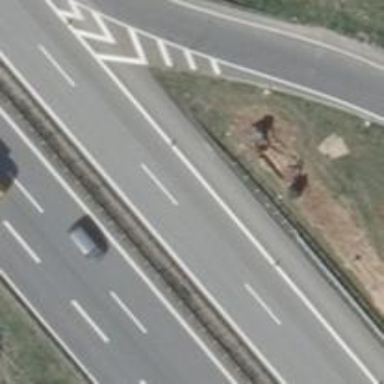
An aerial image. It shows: Motorway with concrete surface.